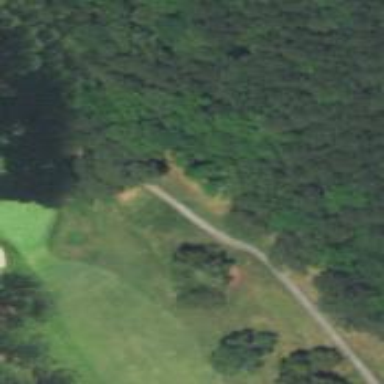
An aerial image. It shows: Path for both roads and golfers.